This plot shows a bearing's acceleration signal over time (raw waveform). Based on the visible evidence, which condition applies: normal, inner_race, outer_race, ball?
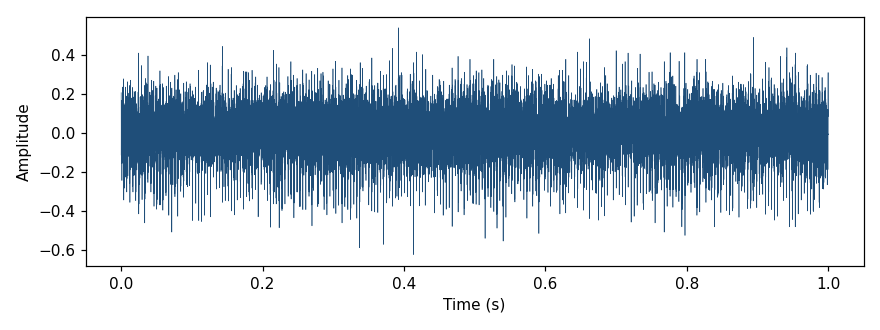
Answer: outer_race